Question: In my Zend Framework project I have the forms folder in which I have a form
'''
class Application_Forms_Loginextends Zend_Form
{
public function init() {
$this->setMethod('post');
$username = $this->createElement('text', 'username');
$username->setLabel('Username')->setAttrib('maxLength', 75);
$password = $this->createElement('password', 'password');
$password->setLabel('password:')->setAttrib('maxLength', 75);
$signin = $this->createElement('submit', 'signin');
$signin->setLabel("sign in")->setIgnore(true);
$this->addElements(array(
$username, $password, $signin
));
}
'''
}
I use this class in a UserController, but this error appears
'''
Fatal error: Class 'LoginForm' not found in
'''
edit:
'''
public function loginAction() {
$users = new Application_Model_Users();
$form = new Application_Forms_Login();
$this->view->form = $form;
}
'''
Now I am getting this error
'''
Warning: include_once(Application/Forms/Login.php): failed to open stream: No such file or directory in /home/myFolder/public_html/library/Zend/Loader.php
'''
edit: added project structure

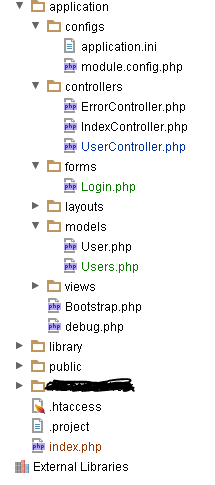
Answer: your error says it all
you said you have 'form's folders but you are using class of 'LoginForm'
assuming you are using zf1,
and your forms folder is under application,
you should use it like this,
'''
class Application_Forms_LoginFrom extends Zend_Form
'''
it can very according to your folders name.
also change the call in controller as
'''
$form = new Application_Forms_LoginForm();
'''
it should be as per your folder name whether you use 'Application_form' or 'Application_Forms'.
ah i see,
now you are using ,
'''
class Application_Forms_Loginextends Zend_Form
'''
may be there is typo and you forgot the space between login and extends,
try this,
'''
class Application_Form_Login extends Zend_Form
'''